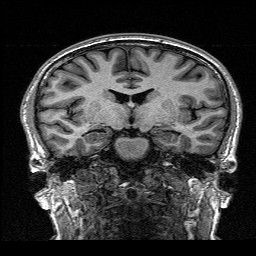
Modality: T1w
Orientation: sagittal
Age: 30
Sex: male
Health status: healthy
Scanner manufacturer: siemens
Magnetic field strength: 1.5 T
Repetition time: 2.73 s
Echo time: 0.00357 s